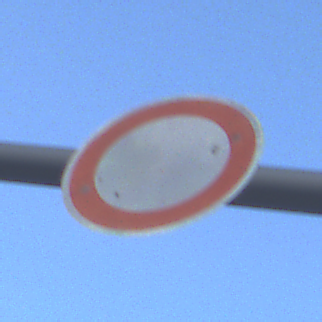
Verkehrszeichen: VerbotFahrzeugeAllerArt
Umgebung: Outdoor, RoadRail
Tageszeit: SunriseSunset
Wetter: Clear
Licht: Natural
Jahreszeit: NotSpecified
Kontrast: LowContrast